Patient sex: M
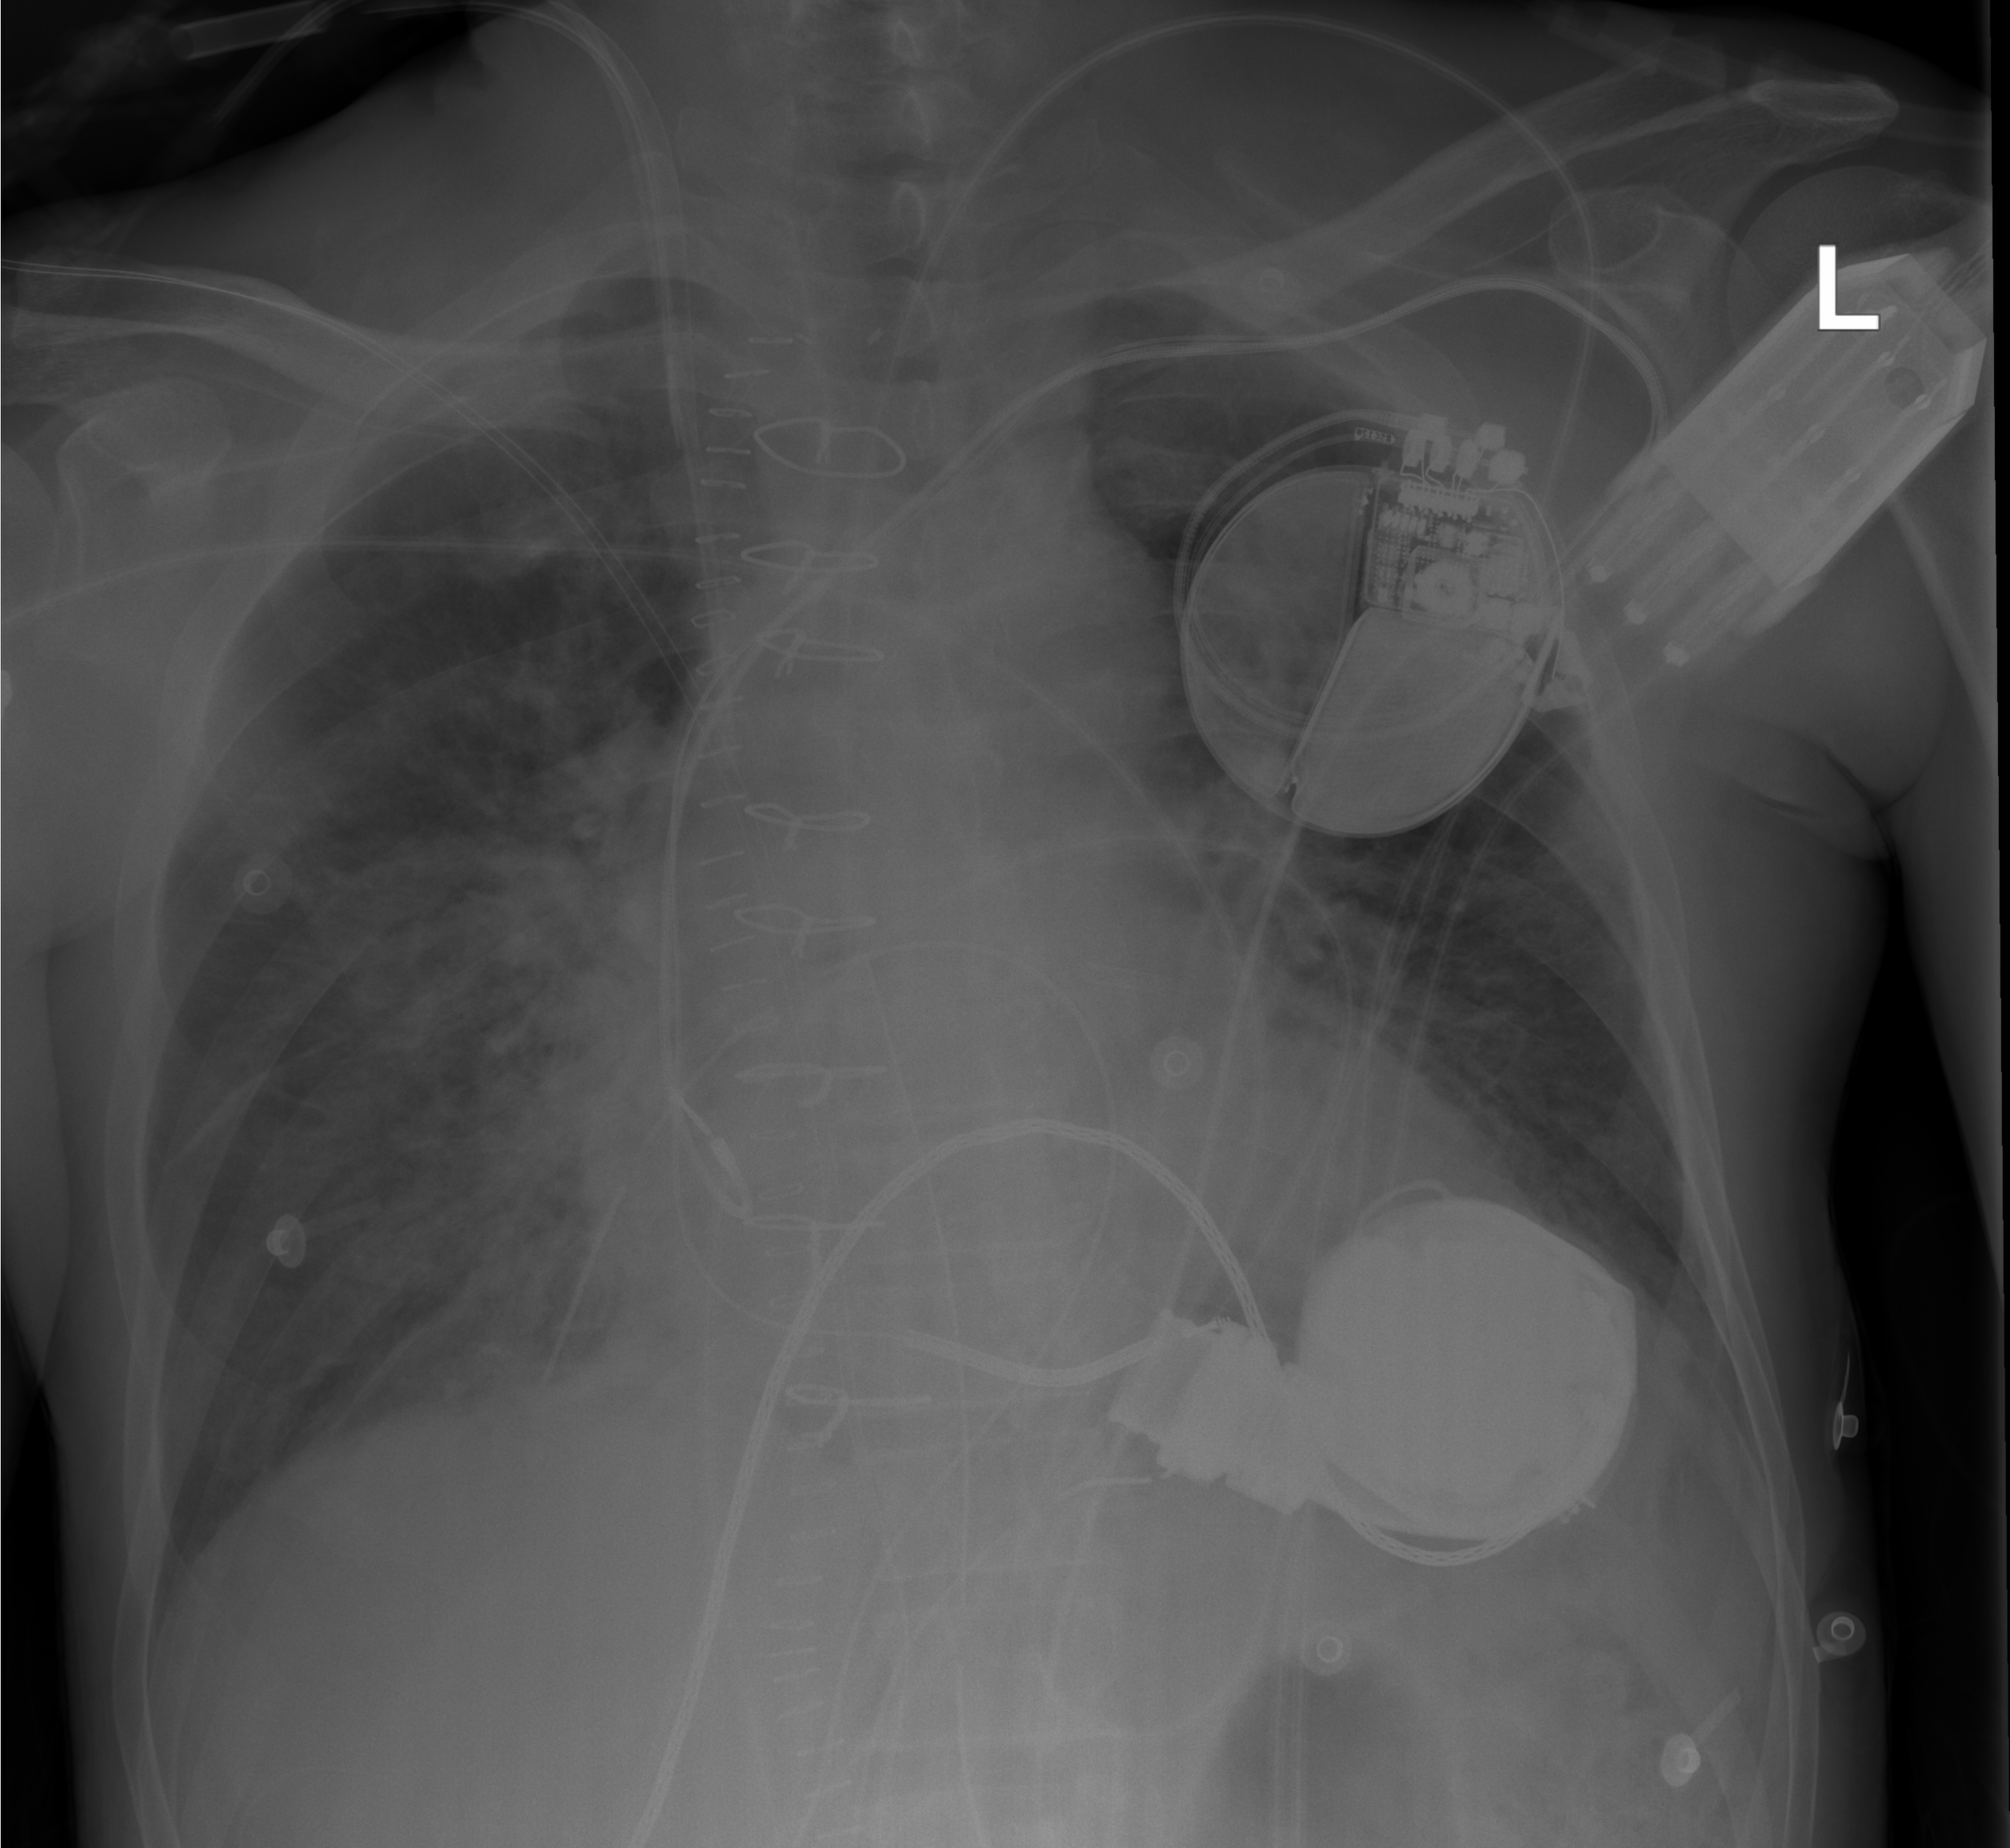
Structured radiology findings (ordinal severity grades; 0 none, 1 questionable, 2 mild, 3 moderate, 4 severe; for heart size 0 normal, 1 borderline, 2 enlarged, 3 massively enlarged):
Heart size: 2
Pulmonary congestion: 3
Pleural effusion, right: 0
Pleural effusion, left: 0
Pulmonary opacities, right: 2
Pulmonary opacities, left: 2
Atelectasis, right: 2
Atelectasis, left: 2